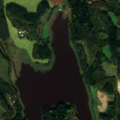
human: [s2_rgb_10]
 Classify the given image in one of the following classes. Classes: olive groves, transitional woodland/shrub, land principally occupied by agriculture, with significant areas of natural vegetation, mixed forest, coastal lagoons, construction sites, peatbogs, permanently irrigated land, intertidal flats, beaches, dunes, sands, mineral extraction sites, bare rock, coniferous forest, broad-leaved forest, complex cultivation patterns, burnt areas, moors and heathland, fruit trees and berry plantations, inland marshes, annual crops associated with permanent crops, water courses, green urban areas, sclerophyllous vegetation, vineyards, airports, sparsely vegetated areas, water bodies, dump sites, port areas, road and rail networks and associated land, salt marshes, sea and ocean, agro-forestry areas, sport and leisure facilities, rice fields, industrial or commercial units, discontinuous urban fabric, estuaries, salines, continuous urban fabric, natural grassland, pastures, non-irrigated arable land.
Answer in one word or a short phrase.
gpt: non-irrigated arable land, land principally occupied by agriculture, with significant areas of natural vegetation, coniferous forest, mixed forest, transitional woodland/shrub, water bodies